Question: I try to use jstree control in my TypeScript code for an angularjs application. I use jstree typings and jstree.directive to show a tree. Everything works to the point when I need to handle menu item click and call for the base method. Inside of my action there is no "this" (contextmenu) scope. Any suggestions?
'''
class MapTreeViewController {
mapTreeView: JSTree;
vm.mapTreeView = $('#jstree').jstree(
{
'core': { 'data': items },
'plugins': ['themes', 'ui', 'contextmenu'],
'contextmenu': {
'items': function(node:any) {
var vmNode = this;
return {
'rename': { // rename menu item
'label': 'Rename',
'action': function(obj) {
this.rename(obj);
}
}
};
}
}
});
}
'''
Somewhere inside of a method.

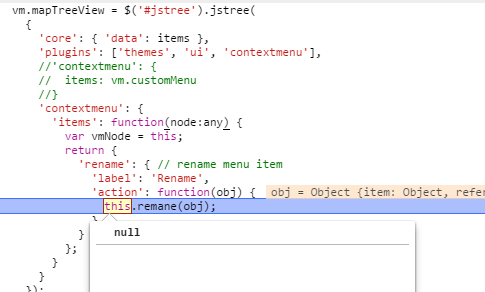
Answer: 'this' is not an instance - take a look at the original function to see how to obtain an instance:
<URL>
'''
"action" : function (data) {
var inst = $.jstree.reference(data.reference),
...
'''